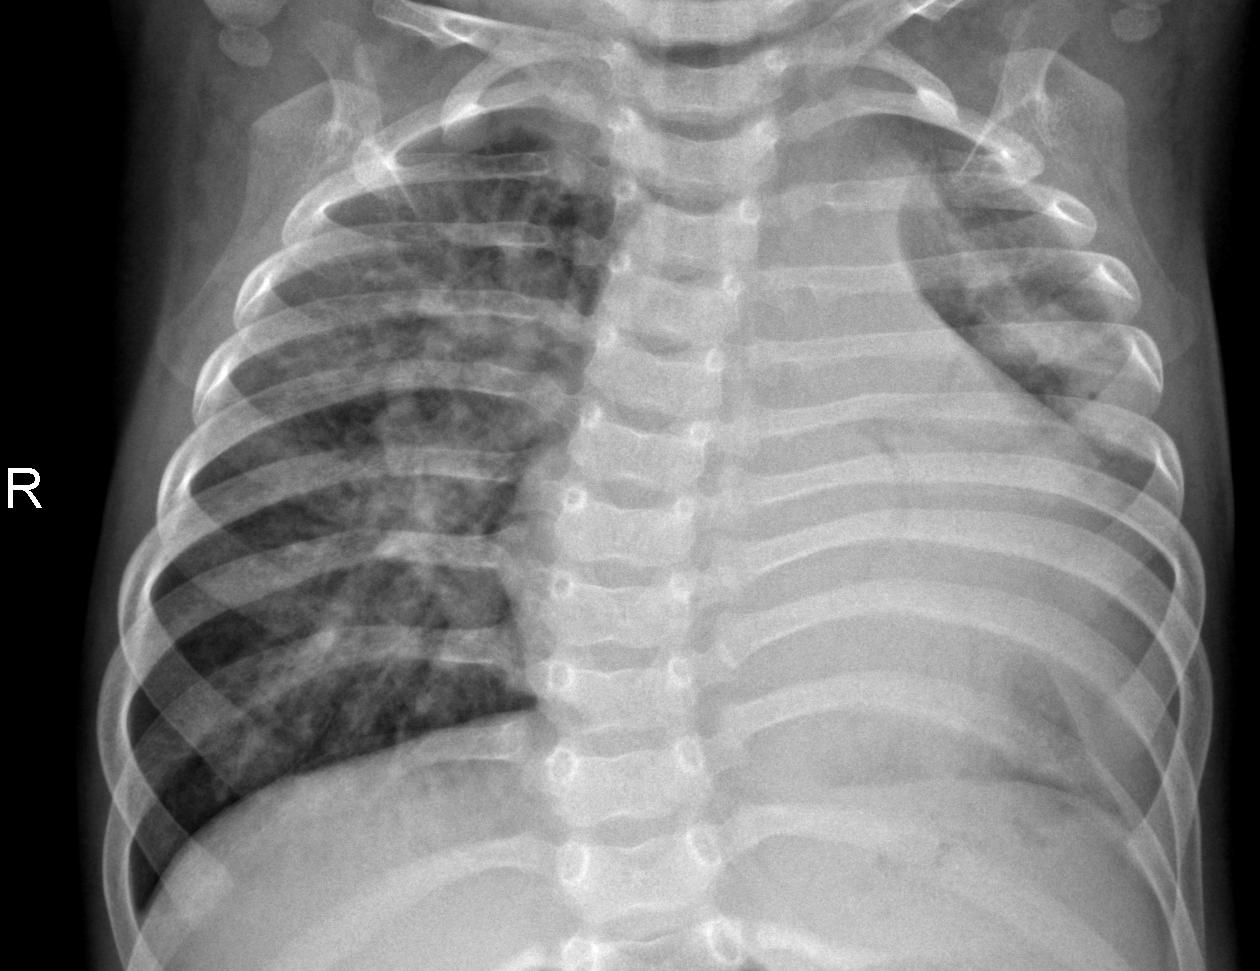
Diagnosis: PNEUMONIA